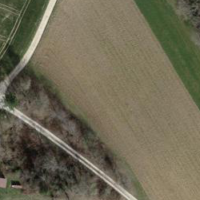
EUNIS habitat code: 52
Species observed at this site:
Milvus milvus
Ardea alba